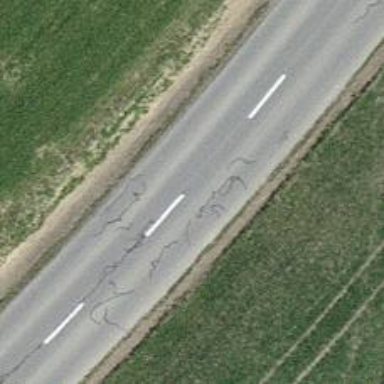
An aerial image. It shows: Tertiary road.